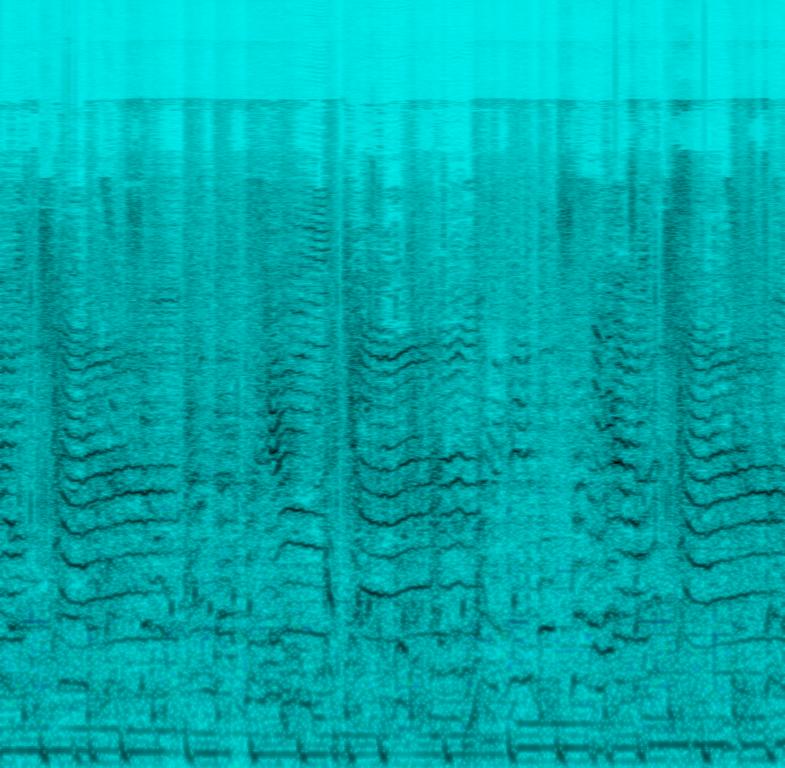
A male singer sings this pop melody with animated vocals making annoying sounds. The song is medium tempo with backup vocals singing harmony, keyboard accompaniment, percussive a bass line and strong drumming rhythm. The song is a background track for an animated tv show. The audio quality is very poor.